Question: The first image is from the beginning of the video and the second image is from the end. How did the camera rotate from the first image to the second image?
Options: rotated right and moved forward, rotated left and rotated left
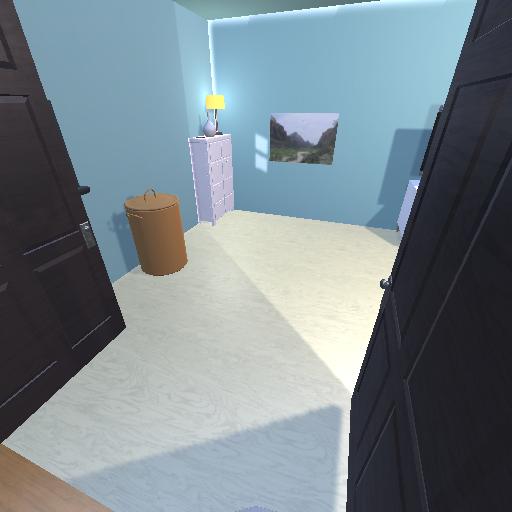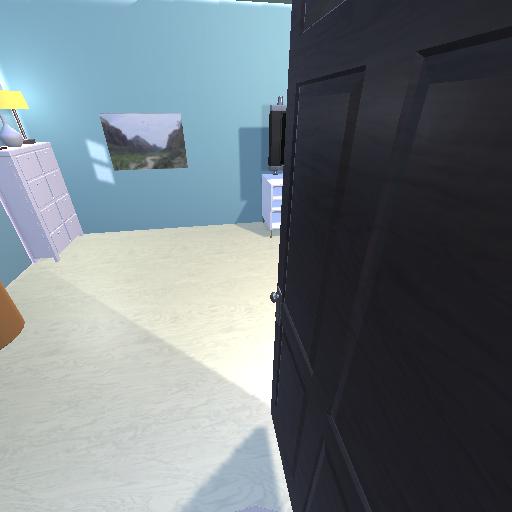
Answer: rotated right and moved forward